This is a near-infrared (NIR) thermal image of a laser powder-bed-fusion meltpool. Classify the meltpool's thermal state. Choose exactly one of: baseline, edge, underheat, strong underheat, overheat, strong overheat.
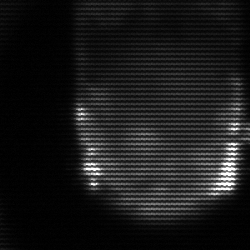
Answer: baseline